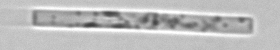
Label: Leptocylindrus